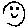
Label: smiley face